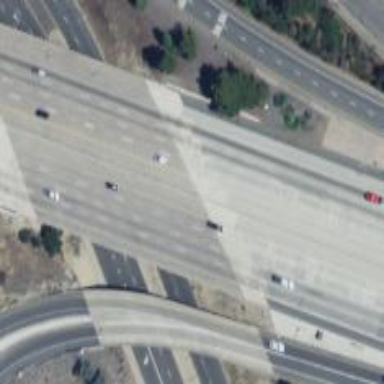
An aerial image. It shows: Motorway bridge.